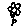
Label: flower